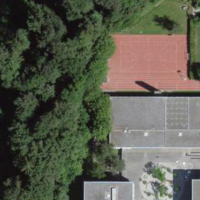
EUNIS habitat code: 54
Species observed at this site:
Lamium galeobdolon